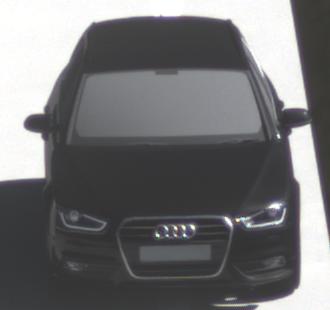
Make: Audi
Model: A4 Avant 1.8 TFSI
Detailed model: A4 (B8) Avant
Model produced from: 2012/02
Model produced until: 2015/04
Doors: 5
Color: black
Road condition: dry road
Daytime: midday
Contrast: high contrast